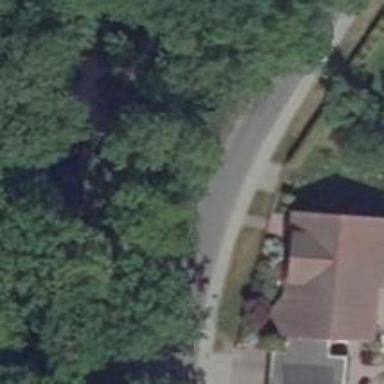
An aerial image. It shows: Residential road with asphalt surface and no sidewalks.